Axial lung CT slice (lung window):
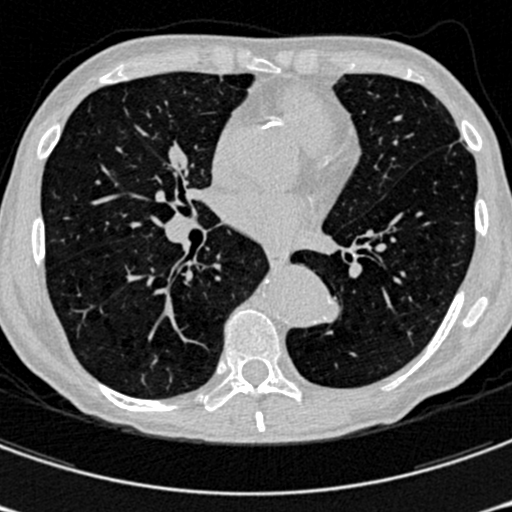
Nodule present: no